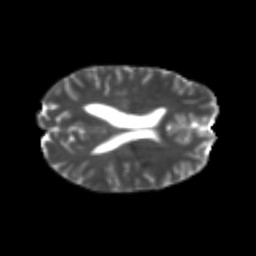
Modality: T2w
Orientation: axial
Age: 25
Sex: male
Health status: healthy
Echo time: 0.074 s